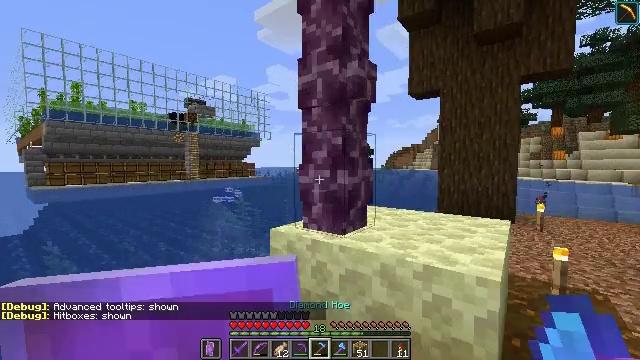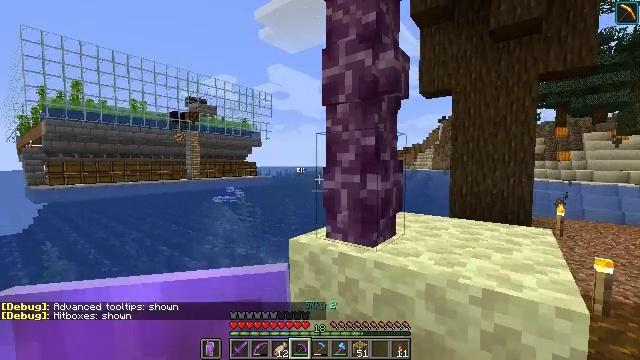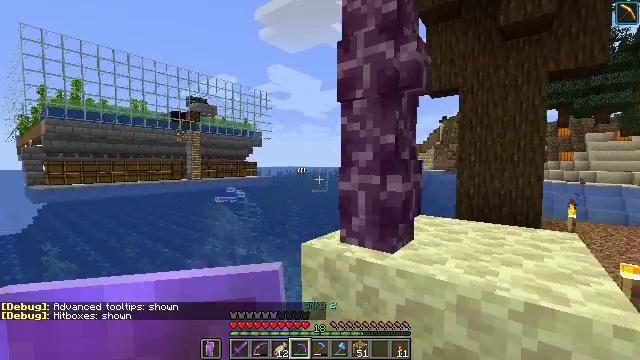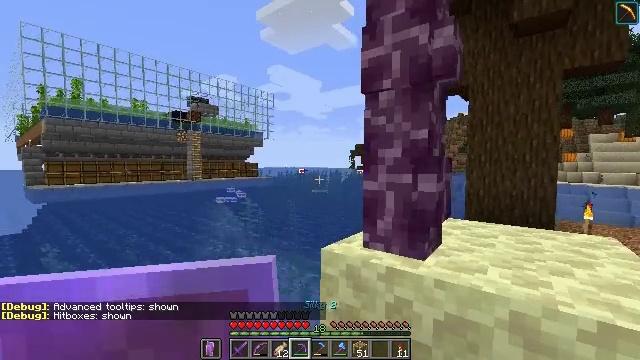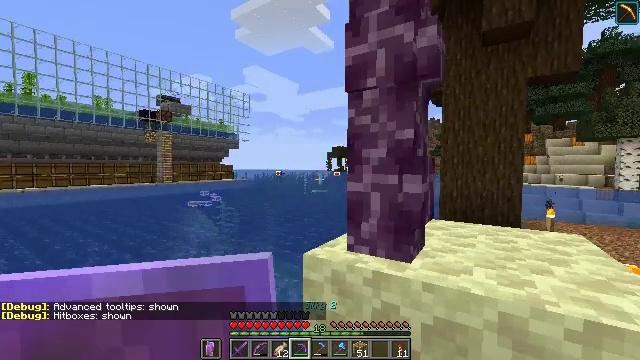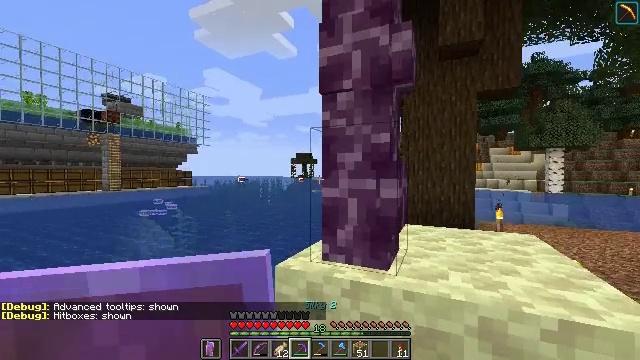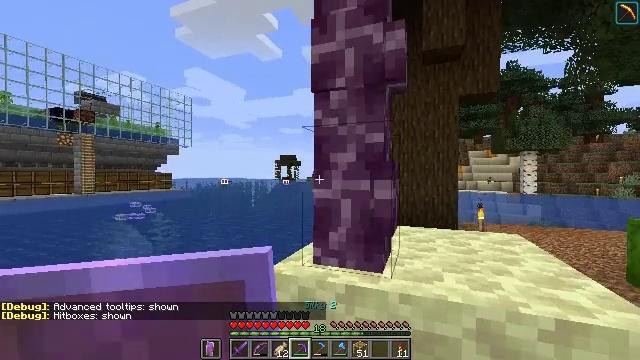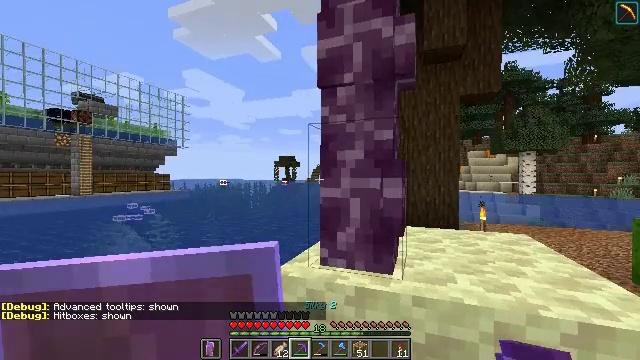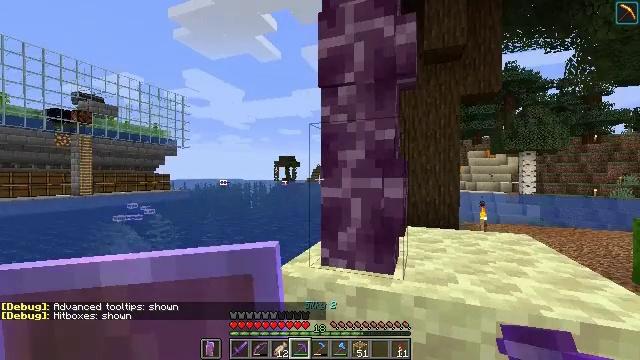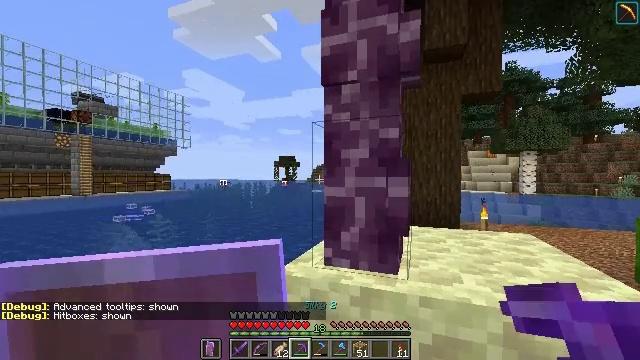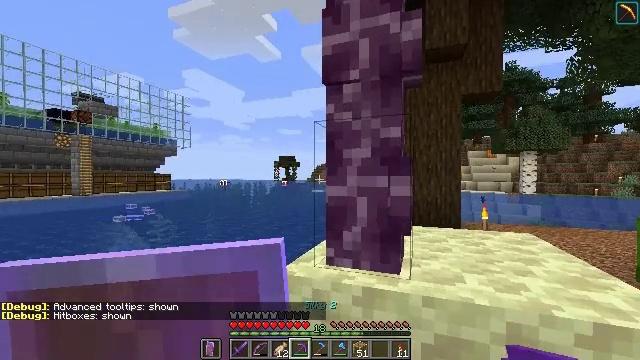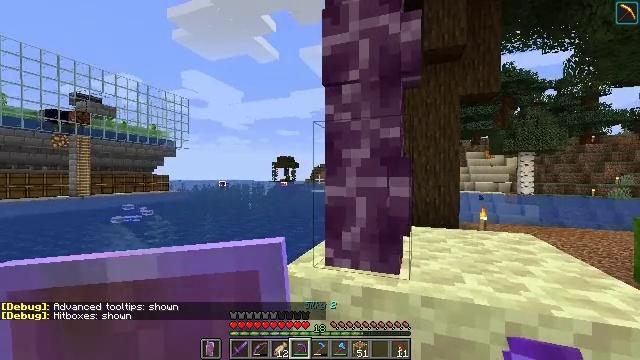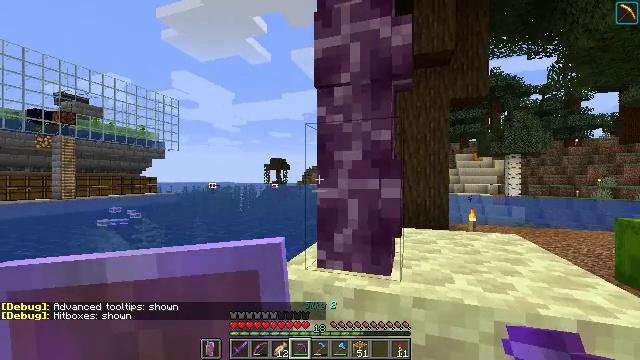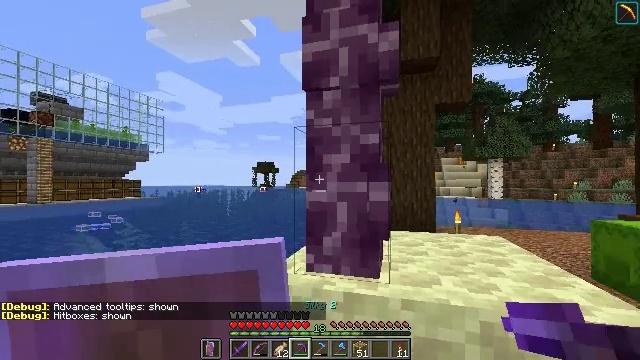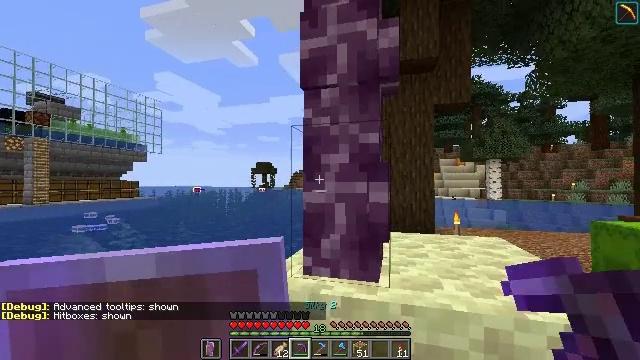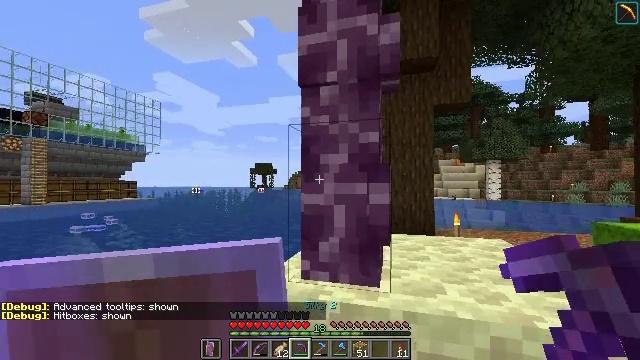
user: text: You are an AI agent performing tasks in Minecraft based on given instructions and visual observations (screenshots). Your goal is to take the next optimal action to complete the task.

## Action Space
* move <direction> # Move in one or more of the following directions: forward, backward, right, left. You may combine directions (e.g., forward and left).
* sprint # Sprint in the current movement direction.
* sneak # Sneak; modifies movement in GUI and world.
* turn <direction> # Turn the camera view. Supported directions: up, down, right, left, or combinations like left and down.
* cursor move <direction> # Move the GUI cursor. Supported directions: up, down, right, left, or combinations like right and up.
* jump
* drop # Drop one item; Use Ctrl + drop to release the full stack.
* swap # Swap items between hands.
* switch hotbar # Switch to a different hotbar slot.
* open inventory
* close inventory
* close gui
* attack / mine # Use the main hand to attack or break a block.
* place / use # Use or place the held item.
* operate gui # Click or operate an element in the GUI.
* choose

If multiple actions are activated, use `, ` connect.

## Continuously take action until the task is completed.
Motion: motion action
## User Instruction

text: Gather the chorus plant material.
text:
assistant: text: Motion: move forward and move left
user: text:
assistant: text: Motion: move forward and move left
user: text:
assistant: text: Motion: move forward and move left
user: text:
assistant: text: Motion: move forward, turn right
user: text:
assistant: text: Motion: turn right and up
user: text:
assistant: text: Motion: turn right
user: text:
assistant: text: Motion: no_op
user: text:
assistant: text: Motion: no_op
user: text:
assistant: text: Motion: no_op
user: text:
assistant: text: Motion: no_op
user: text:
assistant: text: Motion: no_op
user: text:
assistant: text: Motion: turn right
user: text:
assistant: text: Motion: turn right
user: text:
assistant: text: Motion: move forward
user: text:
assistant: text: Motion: move forward
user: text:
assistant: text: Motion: move forward, turn right
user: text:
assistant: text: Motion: move forward, turn right
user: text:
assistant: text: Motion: move forward
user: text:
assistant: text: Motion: move forward
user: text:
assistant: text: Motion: move forward
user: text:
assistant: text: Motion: move forward, turn right and up
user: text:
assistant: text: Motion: move forward, turn right and up
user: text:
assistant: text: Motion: move forward, turn right
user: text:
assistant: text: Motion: move forward, turn right
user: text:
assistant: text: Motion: no_op
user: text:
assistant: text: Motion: no_op
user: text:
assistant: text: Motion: no_op
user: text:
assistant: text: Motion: move forward, jump
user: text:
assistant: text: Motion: move forward, jump
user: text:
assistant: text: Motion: move forward, turn right, jump